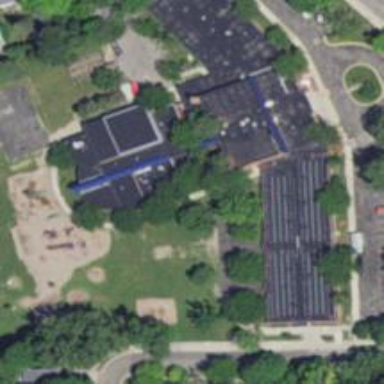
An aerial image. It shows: School building.